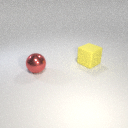
large red metal sphere to the left of large yellow rubber cube